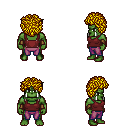
a pixel art fantasy rpg character, male body template, orc, green skin, maroon pirate shirt, magenta pants, blonde curly afro hairstyle, cloth bracers, four views (front, back, left, right), 2x2 character sprite sheet, small pixel art, hard edges, no anti-aliasing